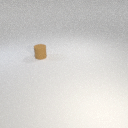
small brown rubber cylinder